Question: maybe someone can give hand of help and tell how to create and print form
like this:

using java.
Also, it should be filled with needed information.
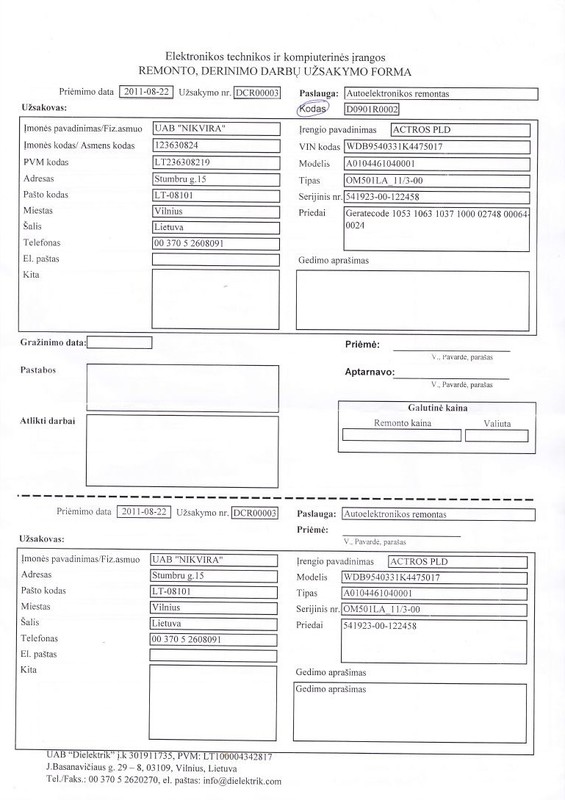
Answer: java.awt.print - Java 2D printing, since JDK 1.2
javax.print - aka the Java Print Service (JPS) API, since JDK 1.4
from <URL>
I think you need a bit of googling - it looks like a very trivial task.